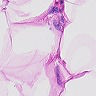
Metastatic tissue present: no